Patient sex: M
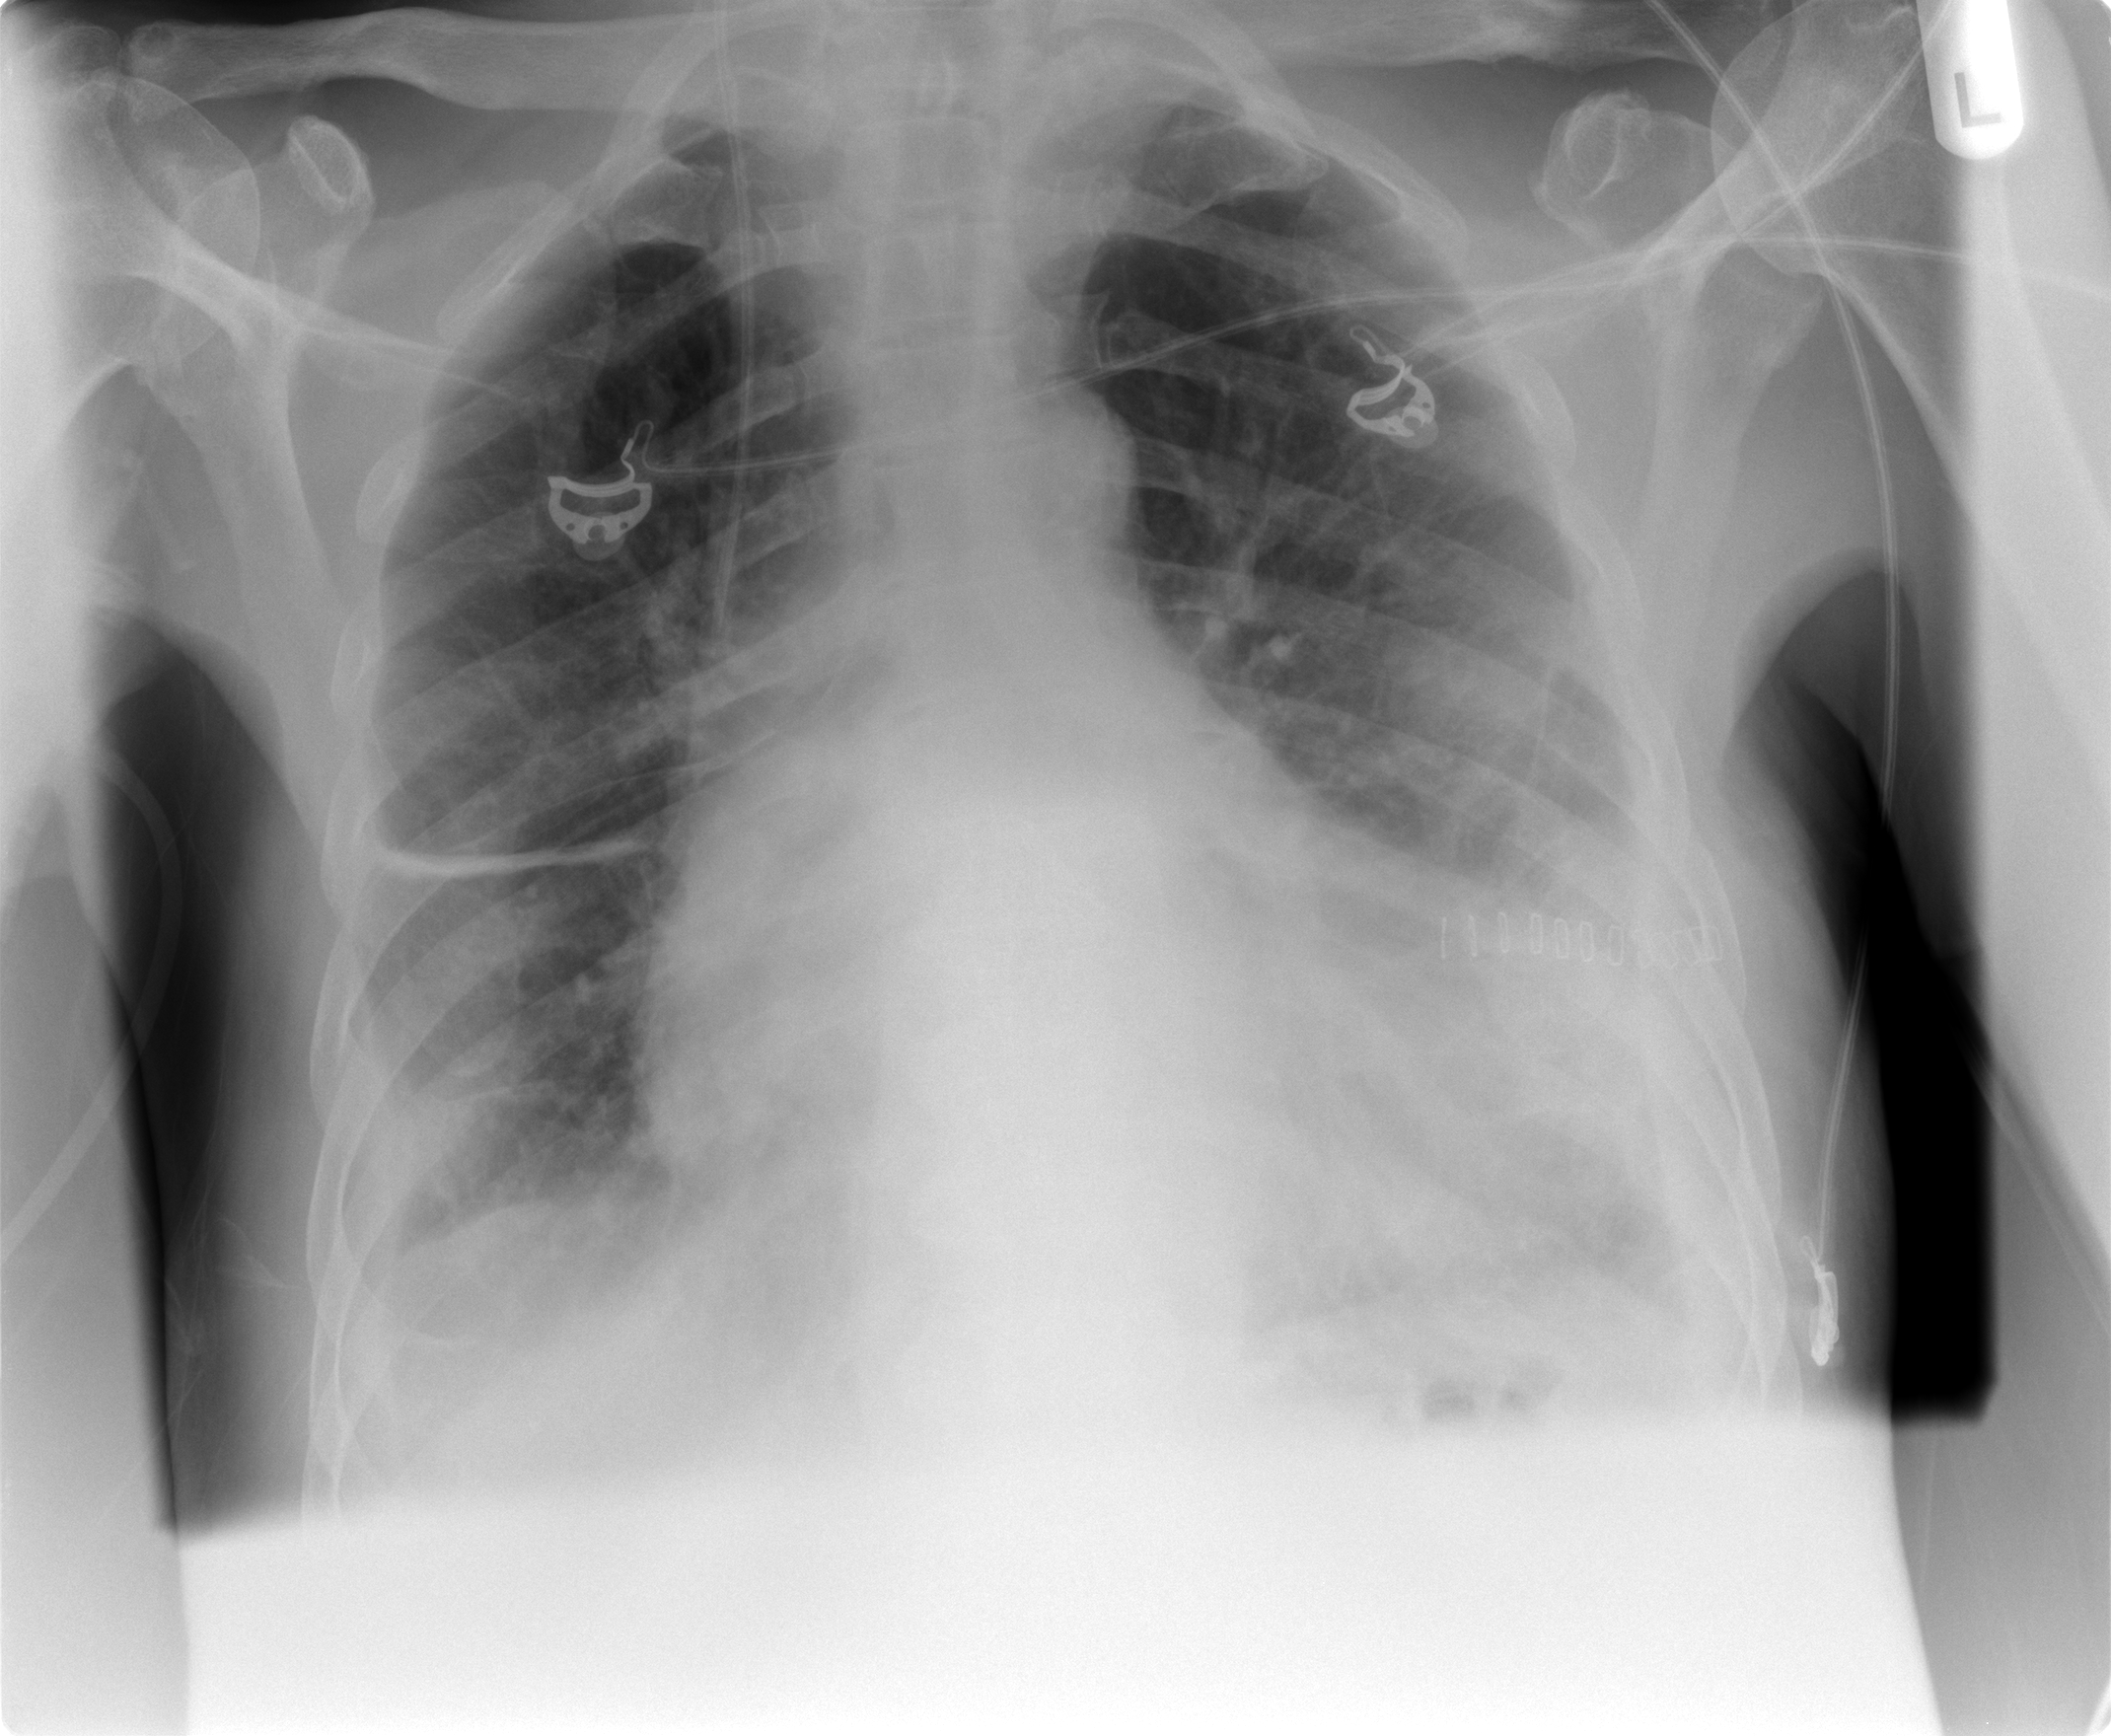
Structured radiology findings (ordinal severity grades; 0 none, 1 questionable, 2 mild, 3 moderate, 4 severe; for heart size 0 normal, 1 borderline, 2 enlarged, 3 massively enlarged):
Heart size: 2
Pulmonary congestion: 2
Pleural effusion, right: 2
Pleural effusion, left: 2
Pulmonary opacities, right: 0
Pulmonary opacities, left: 0
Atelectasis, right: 2
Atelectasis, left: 2